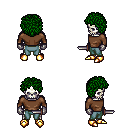
a pixel art fantasy rpg character, male body template, skeleton, brown long-sleeve shirt, teal pants, green curly afro hairstyle, metal gloves, gold boots, dagger, four views (front, back, left, right), 2x2 character sprite sheet, small pixel art, hard edges, no anti-aliasing